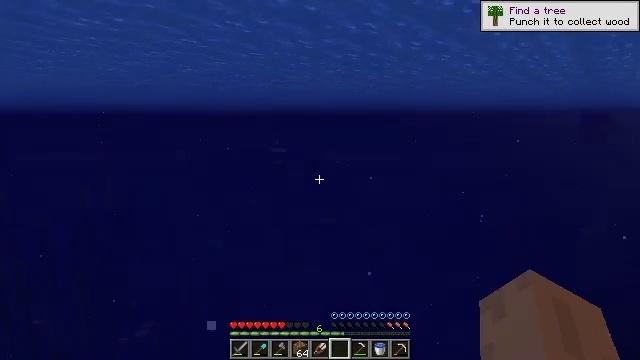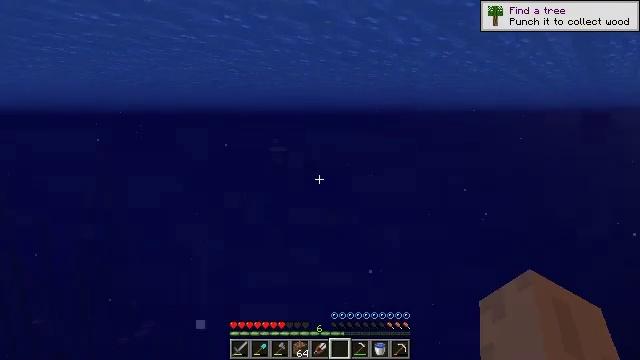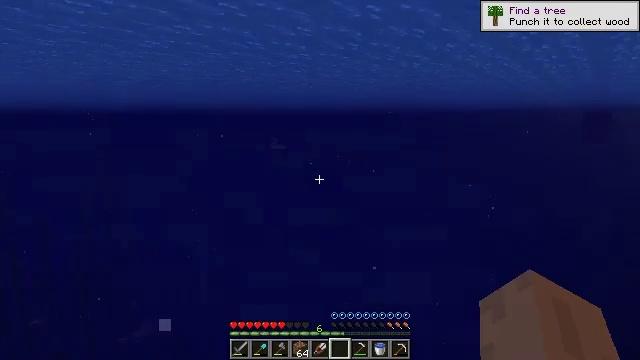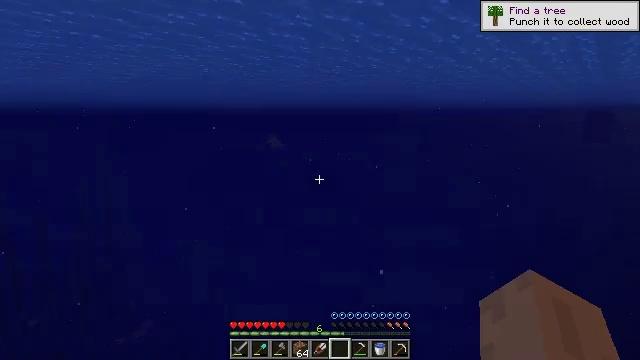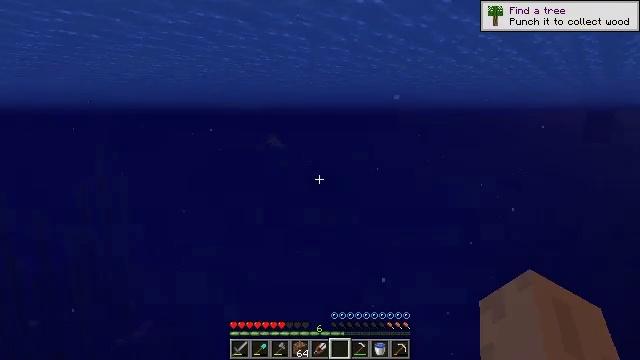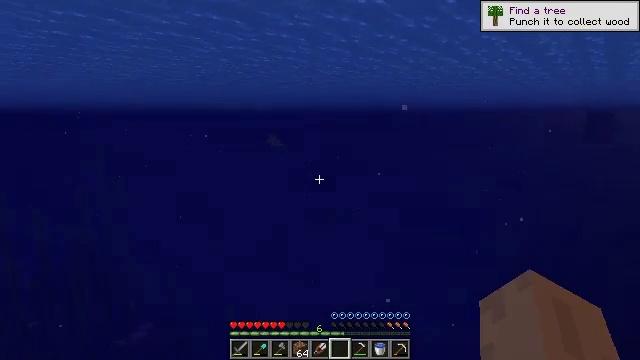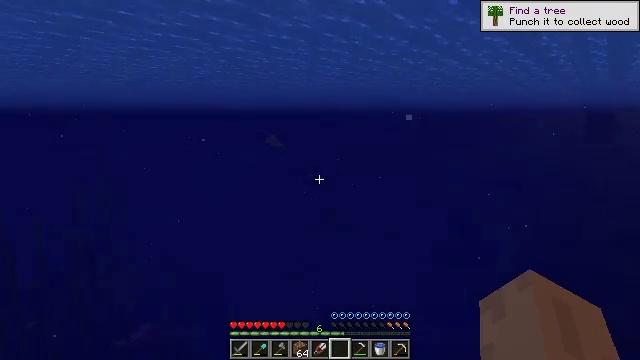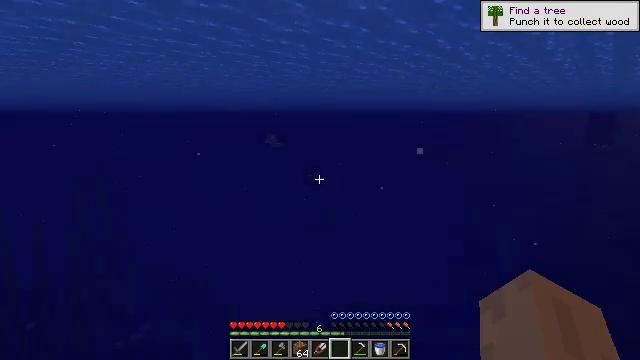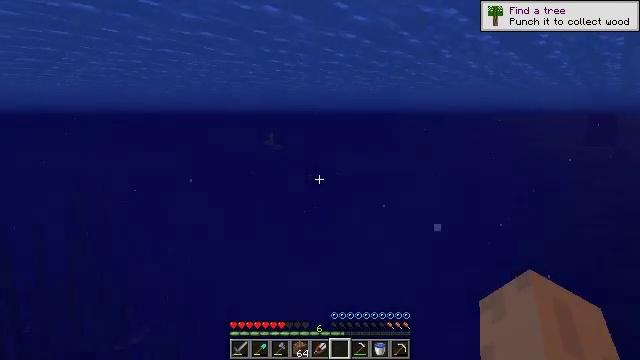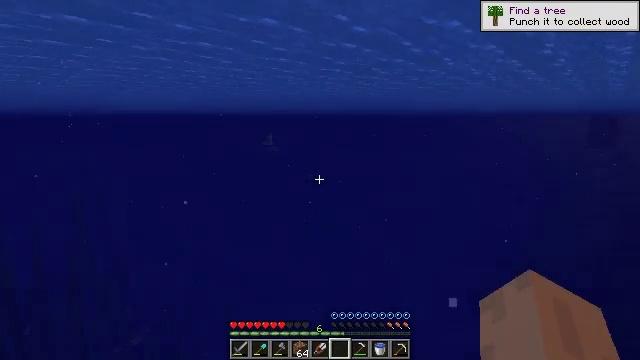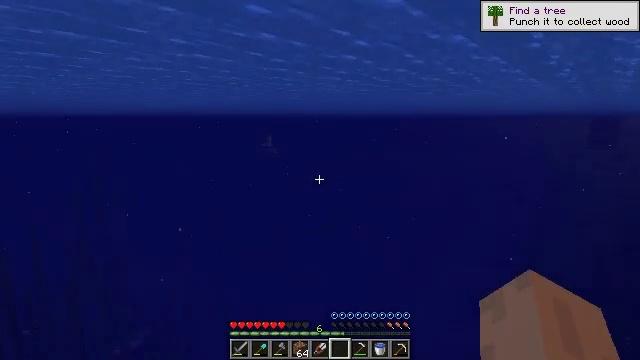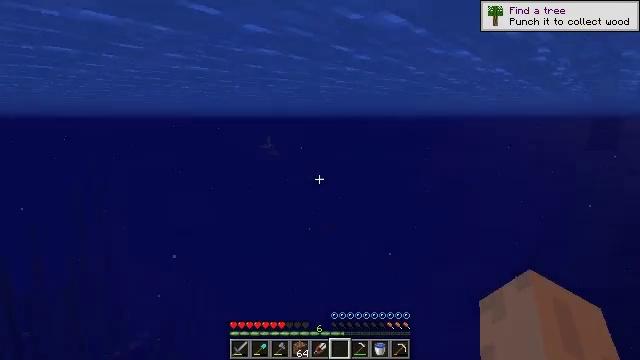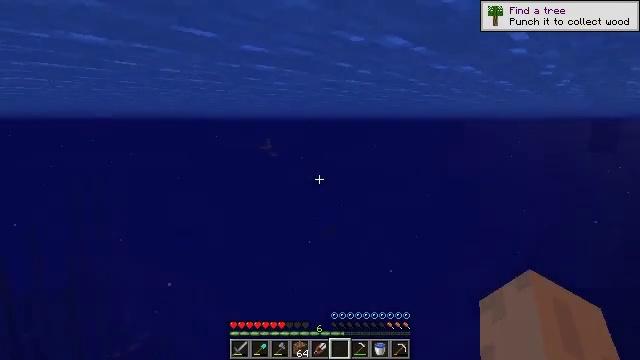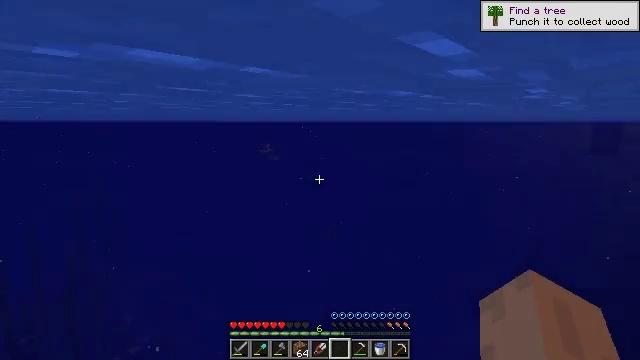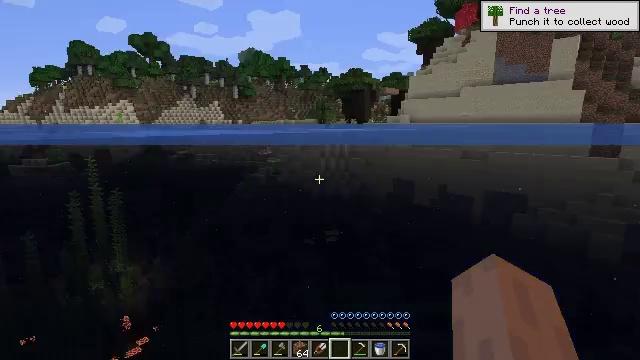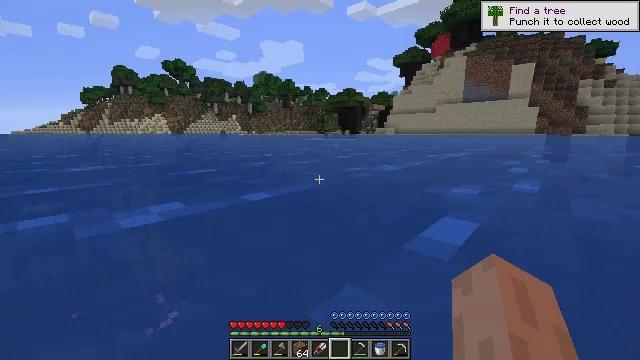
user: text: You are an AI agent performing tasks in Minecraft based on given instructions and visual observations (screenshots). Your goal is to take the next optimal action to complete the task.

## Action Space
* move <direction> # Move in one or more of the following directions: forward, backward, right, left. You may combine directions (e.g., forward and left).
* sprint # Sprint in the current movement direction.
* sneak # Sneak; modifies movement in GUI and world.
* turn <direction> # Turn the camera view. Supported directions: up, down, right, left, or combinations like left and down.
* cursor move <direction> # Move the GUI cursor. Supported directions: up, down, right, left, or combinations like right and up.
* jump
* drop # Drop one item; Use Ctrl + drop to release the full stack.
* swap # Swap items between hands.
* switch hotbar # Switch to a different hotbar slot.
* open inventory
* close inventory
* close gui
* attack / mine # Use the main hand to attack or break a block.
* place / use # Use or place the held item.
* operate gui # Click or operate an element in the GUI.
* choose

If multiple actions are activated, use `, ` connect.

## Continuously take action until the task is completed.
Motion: motion action
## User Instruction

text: Collect dark oak log for building.
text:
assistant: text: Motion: move forward
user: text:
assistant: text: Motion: move forward
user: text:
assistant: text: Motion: move forward, jump
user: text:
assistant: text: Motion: move forward, jump
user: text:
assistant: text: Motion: move forward, jump
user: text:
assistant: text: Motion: move forward, jump
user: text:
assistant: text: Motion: move forward, jump
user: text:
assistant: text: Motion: move forward, jump
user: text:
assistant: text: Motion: move forward, jump
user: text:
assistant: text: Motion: move forward, jump
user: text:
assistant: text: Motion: move forward, jump
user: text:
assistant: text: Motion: move forward, jump
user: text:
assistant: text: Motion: move forward, jump
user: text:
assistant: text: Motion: move forward, jump
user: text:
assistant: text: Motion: move forward, jump
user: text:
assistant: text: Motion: move forward, jump
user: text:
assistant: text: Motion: move forward, jump
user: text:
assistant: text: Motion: move forward, jump
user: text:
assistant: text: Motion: move forward, jump
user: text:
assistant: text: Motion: move forward, jump
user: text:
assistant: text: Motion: move forward, jump
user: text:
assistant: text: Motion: move forward, jump
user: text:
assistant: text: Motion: move forward, jump
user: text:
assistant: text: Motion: move forward, jump
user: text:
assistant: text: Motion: move forward, jump
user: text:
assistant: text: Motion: move forward, jump
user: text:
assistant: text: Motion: move forward, jump
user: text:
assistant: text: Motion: move forward, jump
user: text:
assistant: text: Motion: move forward, jump
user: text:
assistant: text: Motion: move forward, jump